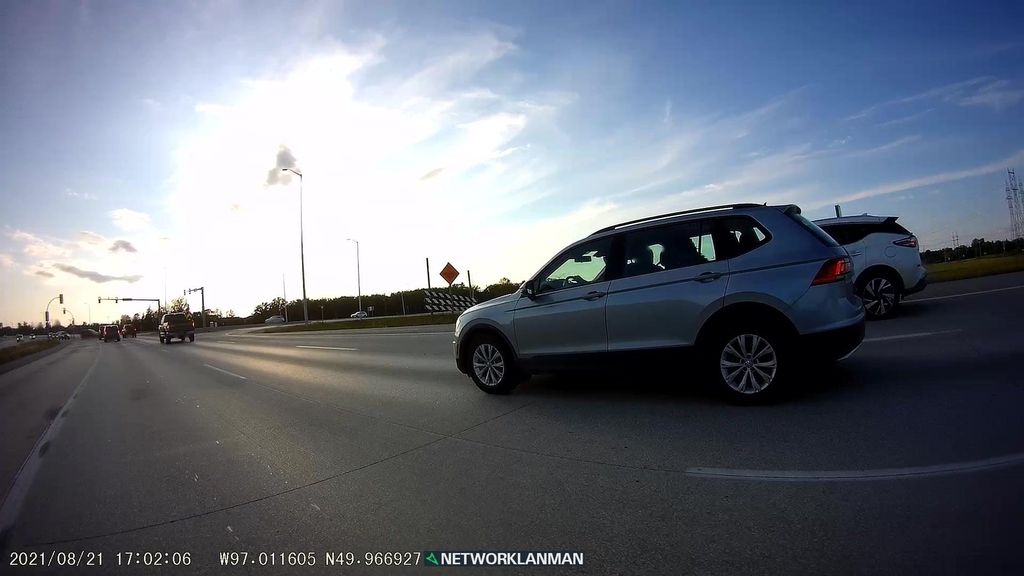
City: winnipeg